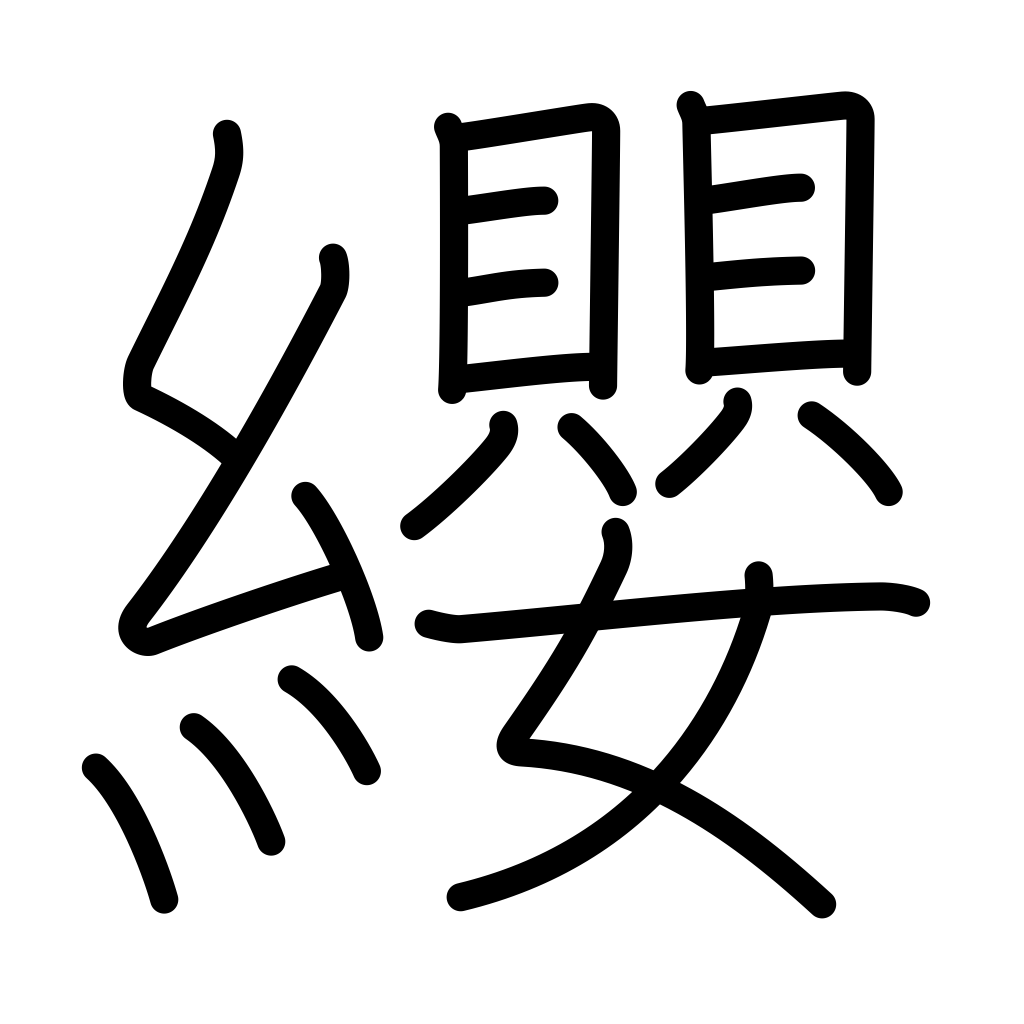
Meaning: crown string, breast harness